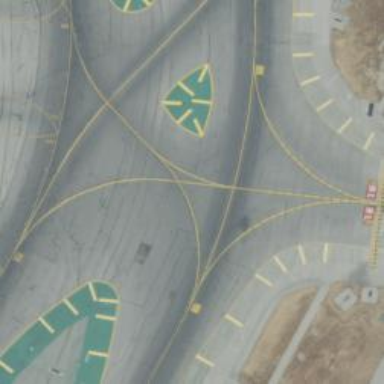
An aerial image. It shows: Taxiway at the airport with asphalt surface.